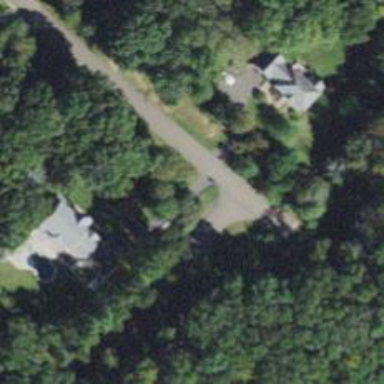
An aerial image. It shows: Residential driveway serving as service road.